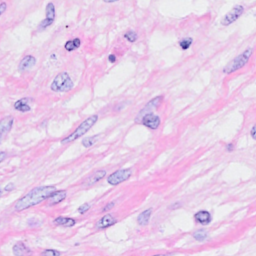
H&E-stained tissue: Breast